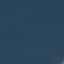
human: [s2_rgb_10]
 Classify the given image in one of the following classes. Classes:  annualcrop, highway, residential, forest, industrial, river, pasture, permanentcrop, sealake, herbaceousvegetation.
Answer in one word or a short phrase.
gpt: SeaLake